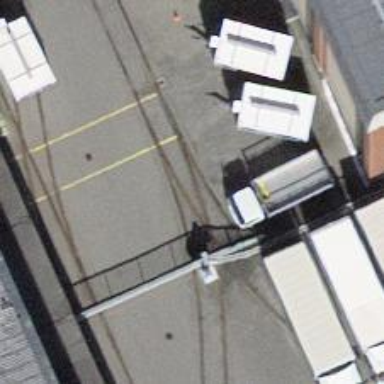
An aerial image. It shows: Railway switch.